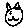
Label: cat